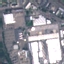
Land use / land cover: Industrial